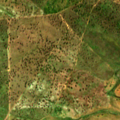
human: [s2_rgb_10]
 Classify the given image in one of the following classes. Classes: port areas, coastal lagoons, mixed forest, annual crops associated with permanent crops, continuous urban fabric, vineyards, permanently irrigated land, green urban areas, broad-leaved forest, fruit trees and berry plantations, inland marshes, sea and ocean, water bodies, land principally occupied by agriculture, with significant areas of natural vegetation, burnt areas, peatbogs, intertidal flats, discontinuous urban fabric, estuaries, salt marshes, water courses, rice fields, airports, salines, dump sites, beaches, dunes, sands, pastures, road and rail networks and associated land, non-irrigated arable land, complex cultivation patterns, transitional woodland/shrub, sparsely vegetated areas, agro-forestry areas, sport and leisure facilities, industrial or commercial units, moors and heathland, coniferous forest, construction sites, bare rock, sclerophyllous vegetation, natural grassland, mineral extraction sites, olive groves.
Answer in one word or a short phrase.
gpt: pastures, agro-forestry areas